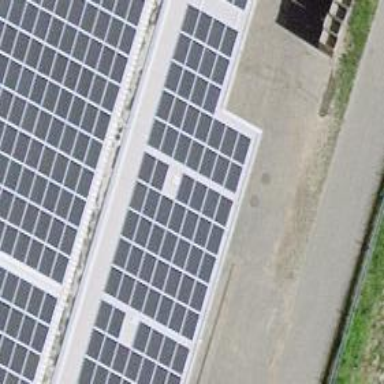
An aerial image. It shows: Solar power generator using photovoltaic method with solar photovoltaic panel types.